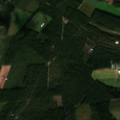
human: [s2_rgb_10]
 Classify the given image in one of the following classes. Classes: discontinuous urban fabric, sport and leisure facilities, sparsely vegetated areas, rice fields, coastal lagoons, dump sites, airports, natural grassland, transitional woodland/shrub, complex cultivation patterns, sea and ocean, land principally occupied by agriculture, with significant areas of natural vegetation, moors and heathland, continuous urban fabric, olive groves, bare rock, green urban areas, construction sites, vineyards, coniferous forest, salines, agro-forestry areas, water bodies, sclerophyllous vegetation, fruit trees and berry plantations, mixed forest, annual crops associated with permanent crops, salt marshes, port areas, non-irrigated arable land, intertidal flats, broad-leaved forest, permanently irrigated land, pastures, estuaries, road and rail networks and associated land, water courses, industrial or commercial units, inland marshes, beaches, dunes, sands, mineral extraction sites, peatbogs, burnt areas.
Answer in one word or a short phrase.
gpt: land principally occupied by agriculture, with significant areas of natural vegetation, coniferous forest, transitional woodland/shrub